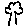
Label: tree